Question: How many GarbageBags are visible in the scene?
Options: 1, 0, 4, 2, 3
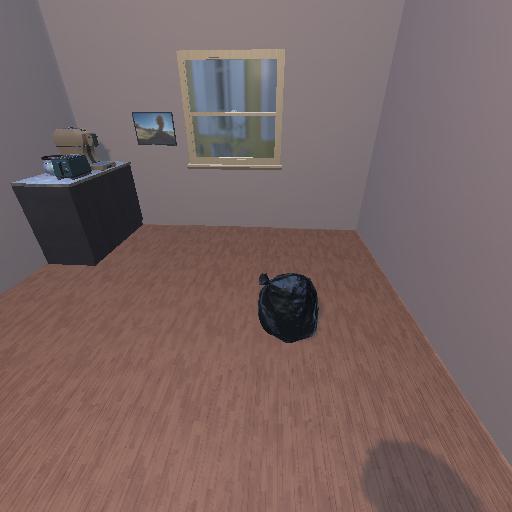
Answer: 1